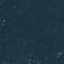
Label: Forest